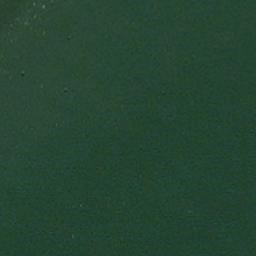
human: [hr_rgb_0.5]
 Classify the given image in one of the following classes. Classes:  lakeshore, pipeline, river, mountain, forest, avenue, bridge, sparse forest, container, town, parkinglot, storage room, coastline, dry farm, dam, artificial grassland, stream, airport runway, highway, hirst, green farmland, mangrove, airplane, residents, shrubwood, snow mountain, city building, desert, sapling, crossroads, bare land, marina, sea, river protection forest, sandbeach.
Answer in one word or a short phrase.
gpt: sea